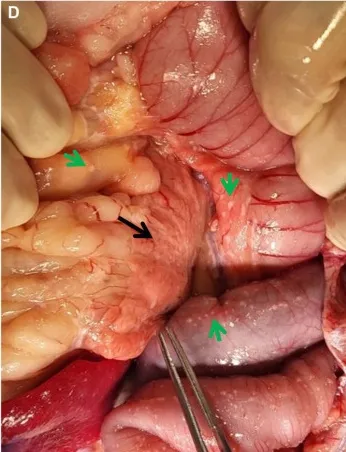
Gross lesions during laparotomy. (A-D) Gross lesions of the abdominal organs during laparotomy. (D) Multiple fibrous plaques (green arrows) were observed throughout the peritoneum, especially in the intestines and abdomen. The pancreas (black arrow) also appeared to be atrophied.
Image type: medical_photograph (other_medical_photograph)